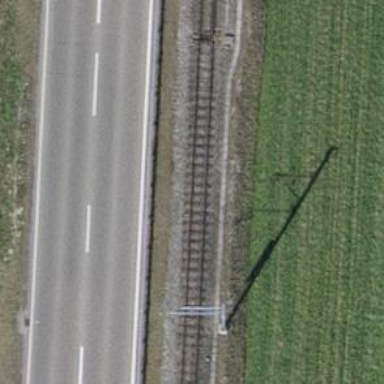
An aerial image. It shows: Narrow-gauge railway track with one electrified contact line.